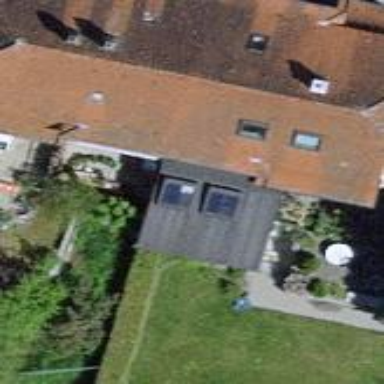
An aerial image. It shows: Terrace building.